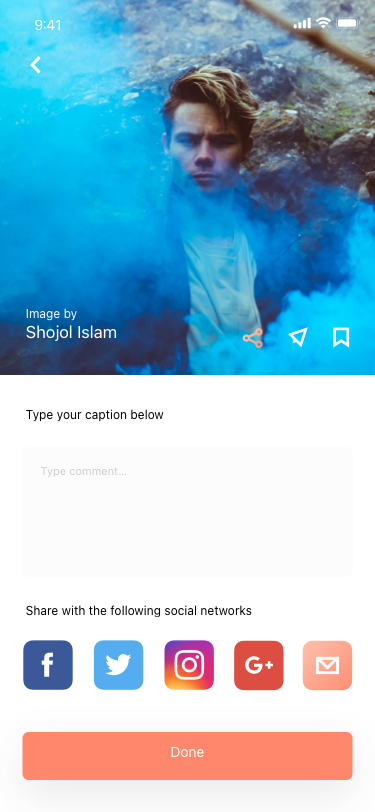
Text in this UI design:
Shojol Islam
Image by
Type comment…
Type your caption below
Share with the following social networks
Done